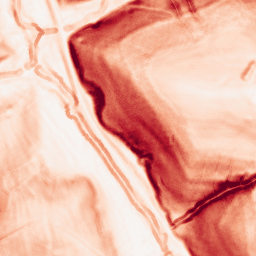
Category: morphological
Decomposition family: morphological_gradient
Decomposition parameters: size: 3
shape: disk
Upsampling method: quintic
Upsampling parameters: scale: 4
Upsampling scale: 4